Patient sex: F
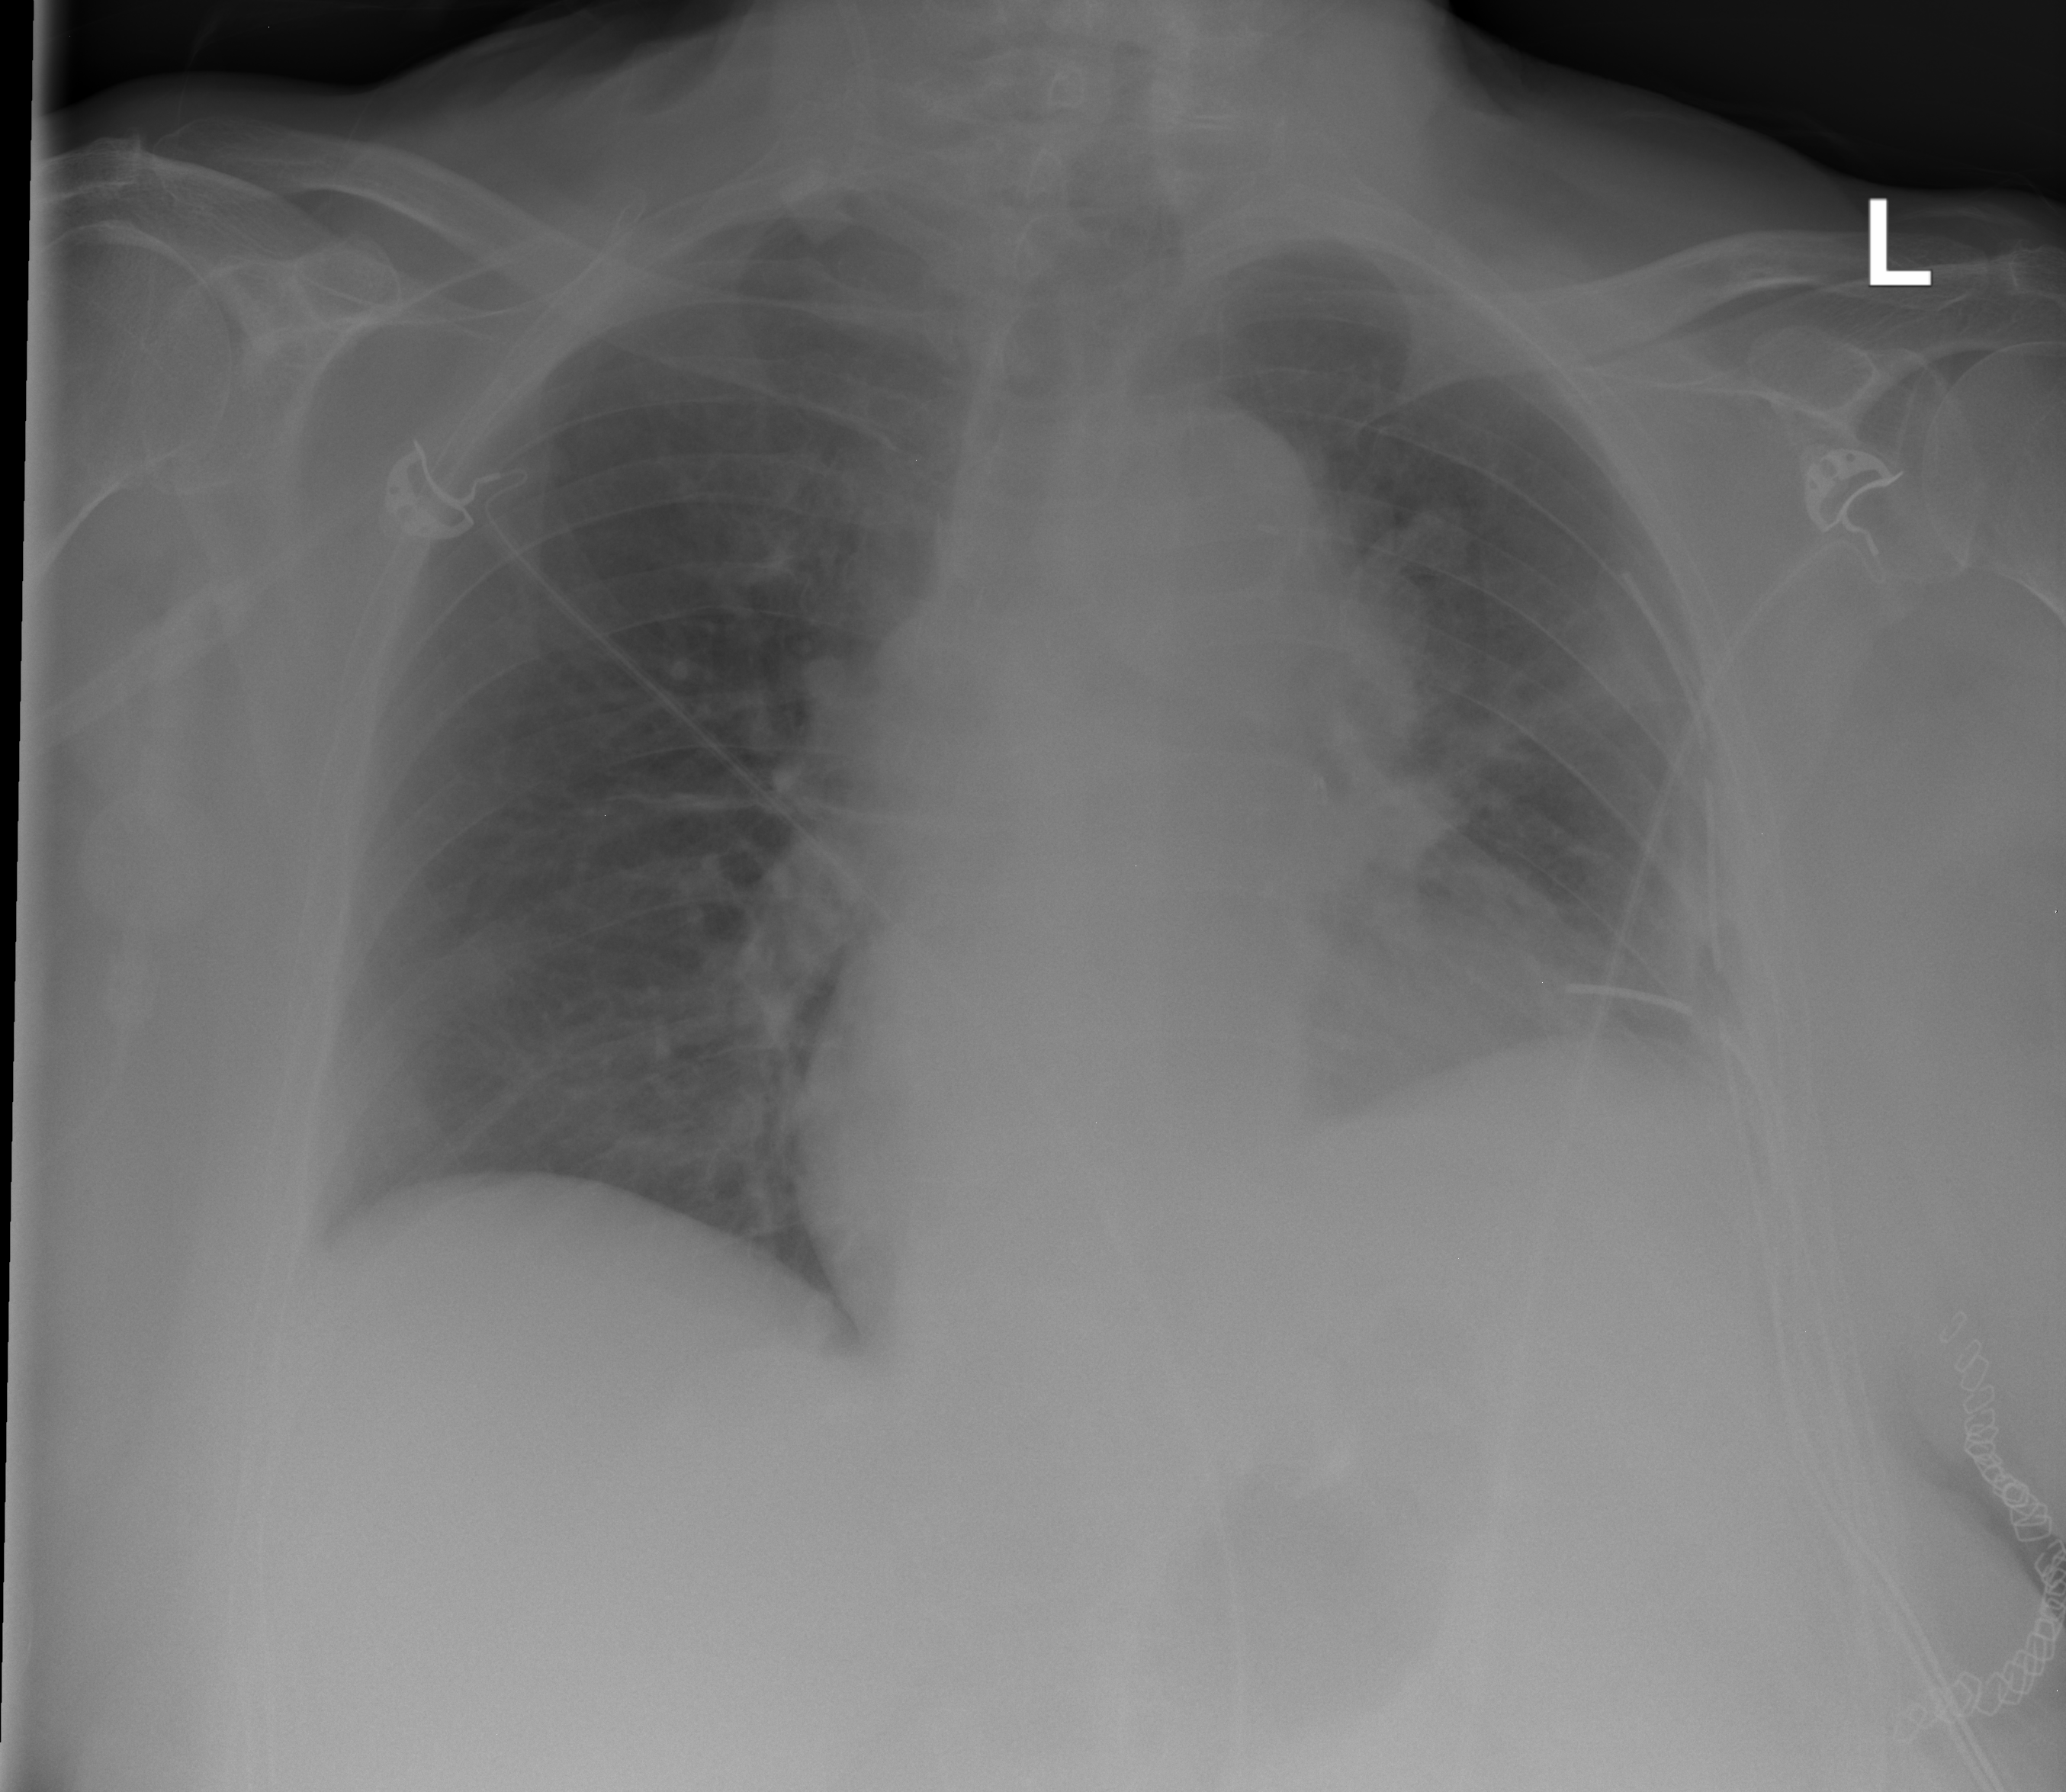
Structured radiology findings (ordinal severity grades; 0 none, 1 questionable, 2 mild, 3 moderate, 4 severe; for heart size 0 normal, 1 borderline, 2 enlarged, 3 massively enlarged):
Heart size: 2
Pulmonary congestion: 2
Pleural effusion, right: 0
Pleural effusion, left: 0
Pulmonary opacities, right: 0
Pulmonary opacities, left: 0
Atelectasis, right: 0
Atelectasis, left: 2